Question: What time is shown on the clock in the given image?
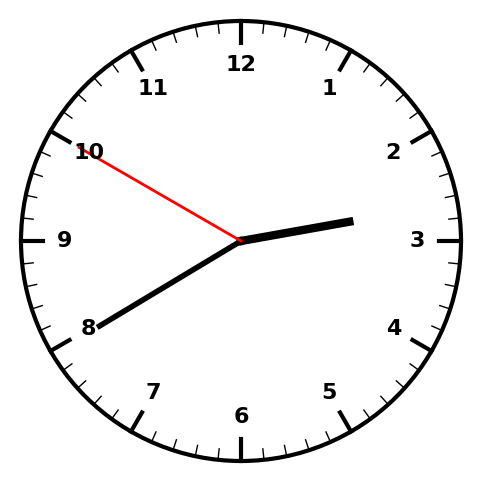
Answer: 02:39:50